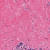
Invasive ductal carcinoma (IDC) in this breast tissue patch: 0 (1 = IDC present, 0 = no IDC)